Field crop: maize
Growth stage: 1
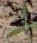
Species: atriplex